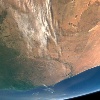
Label: land